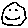
Label: smiley face